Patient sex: F
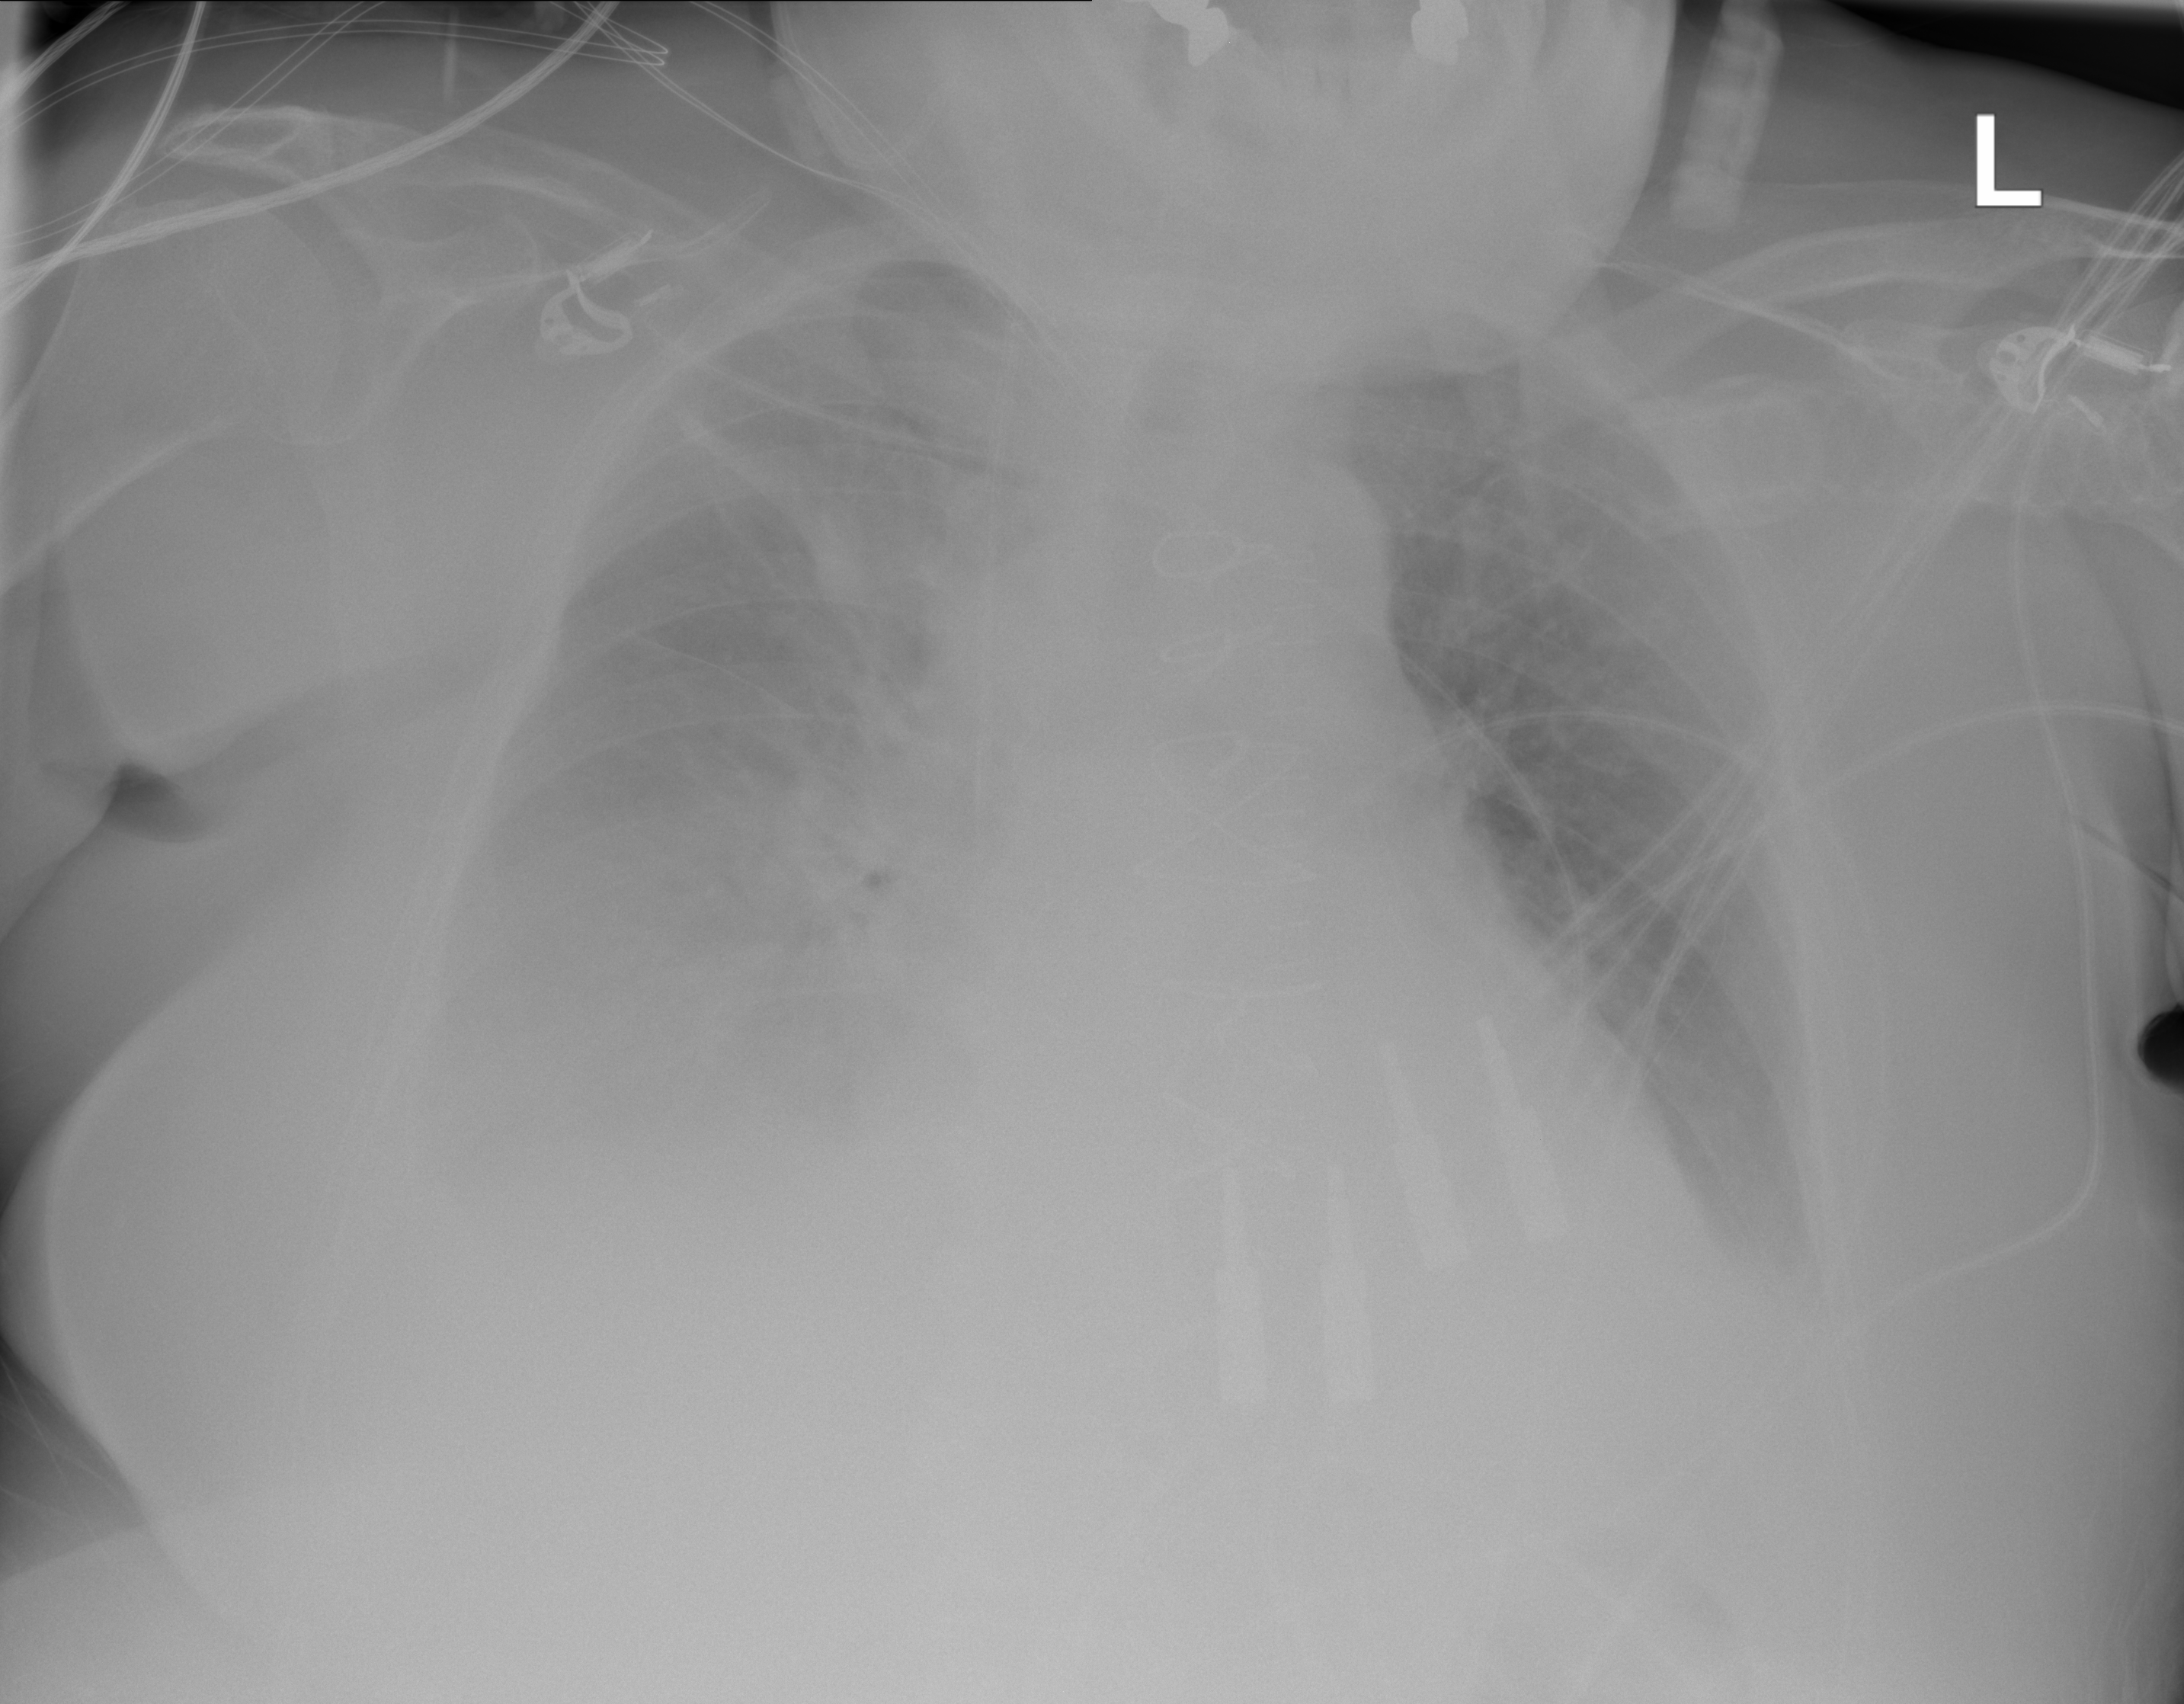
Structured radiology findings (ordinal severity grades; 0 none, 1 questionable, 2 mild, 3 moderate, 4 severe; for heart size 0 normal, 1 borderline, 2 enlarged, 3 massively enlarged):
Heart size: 2
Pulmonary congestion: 2
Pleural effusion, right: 3
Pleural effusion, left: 2
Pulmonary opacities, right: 1
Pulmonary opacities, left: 1
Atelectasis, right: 2
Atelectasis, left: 2